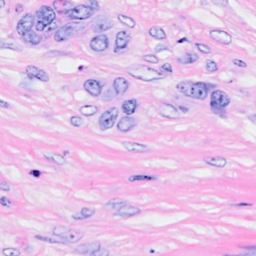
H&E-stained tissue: Breast